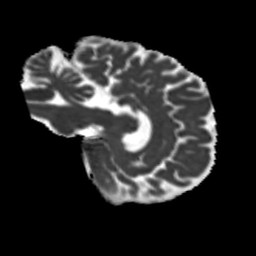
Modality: MD
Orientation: sagittal
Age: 70
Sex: male
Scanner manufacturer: siemens
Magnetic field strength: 3 T
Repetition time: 5.25 s
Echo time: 0.08 s